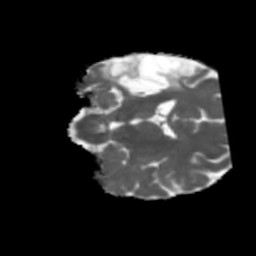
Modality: MD
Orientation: coronal
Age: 36
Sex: female
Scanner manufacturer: siemens
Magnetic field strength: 3 T
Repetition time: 5.47 s
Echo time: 0.0854 s